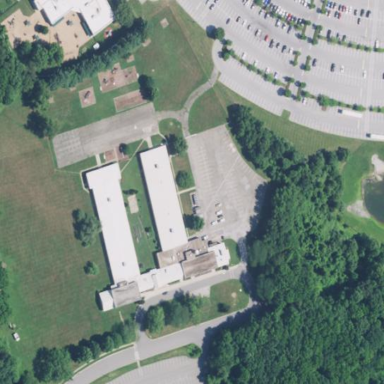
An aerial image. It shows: School building.